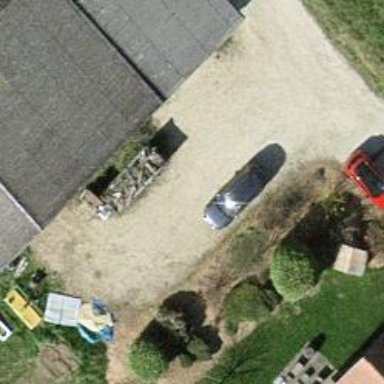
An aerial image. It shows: Farmyard area.